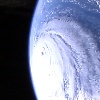
Label: cloud